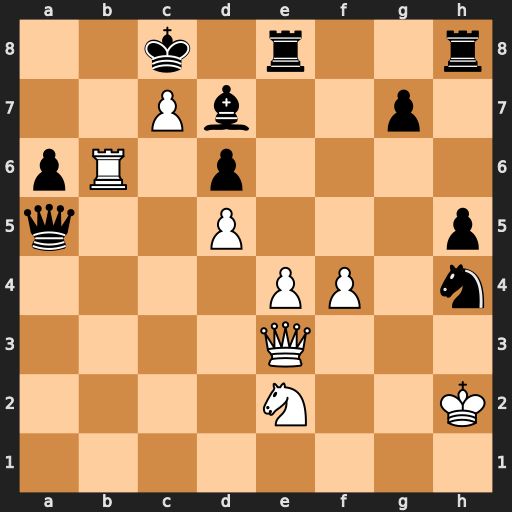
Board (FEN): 2k1r2r/2Pb2p1/pR1p4/q2P3p/4PP1n/4Q3/4N2K/8
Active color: w
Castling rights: -
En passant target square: -
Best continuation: Rb8+ Kxc7 Qa7#